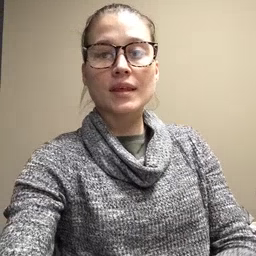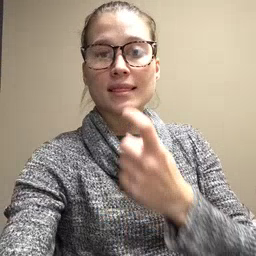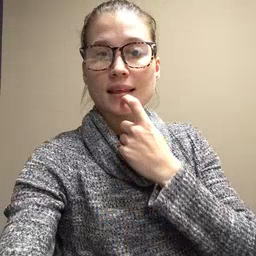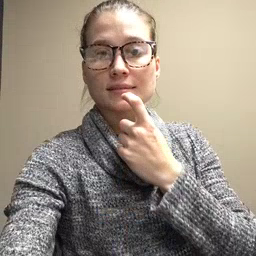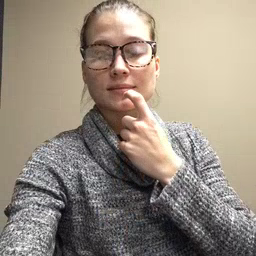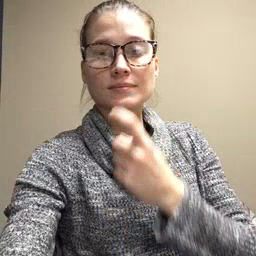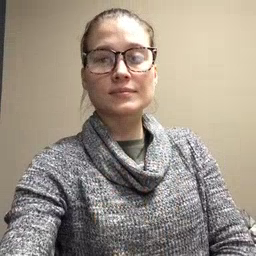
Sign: glasswindow